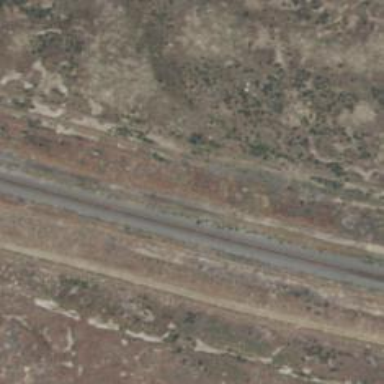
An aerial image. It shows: Railway track.